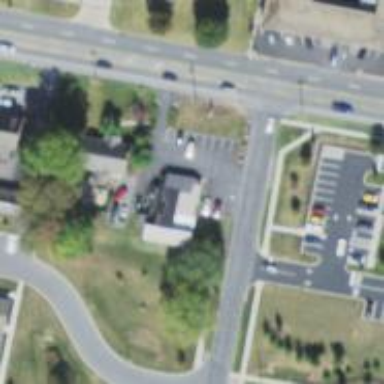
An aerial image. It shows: Veterinary facility.